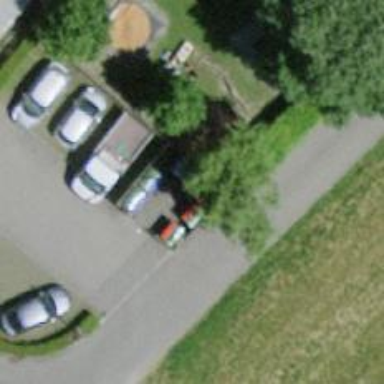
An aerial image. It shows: Recycling container for recycling.